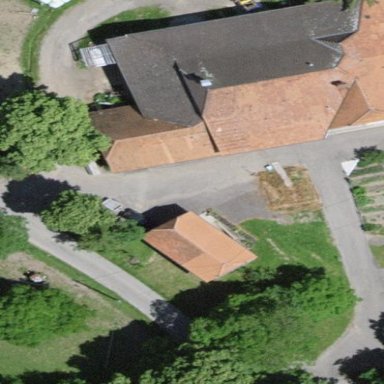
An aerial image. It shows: Farm building.